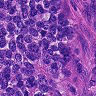
Metastatic tissue present: yes